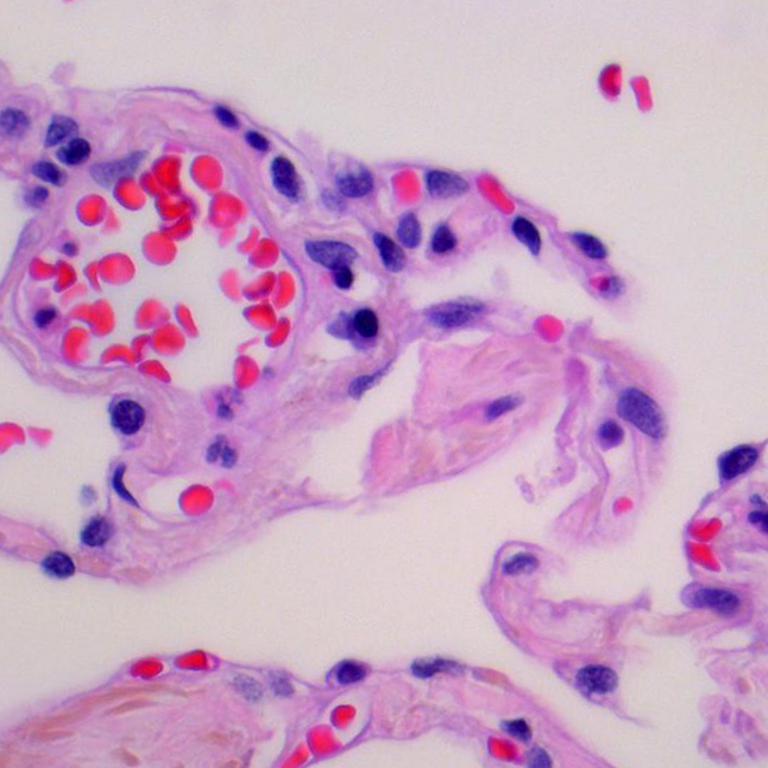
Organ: lung
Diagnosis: benign